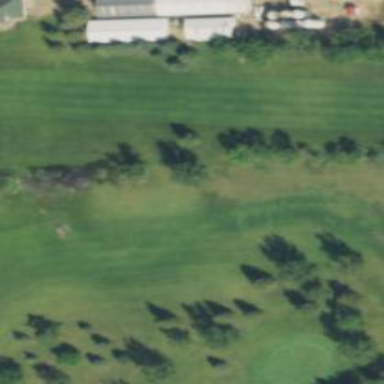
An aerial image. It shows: Golf fairway in the image.